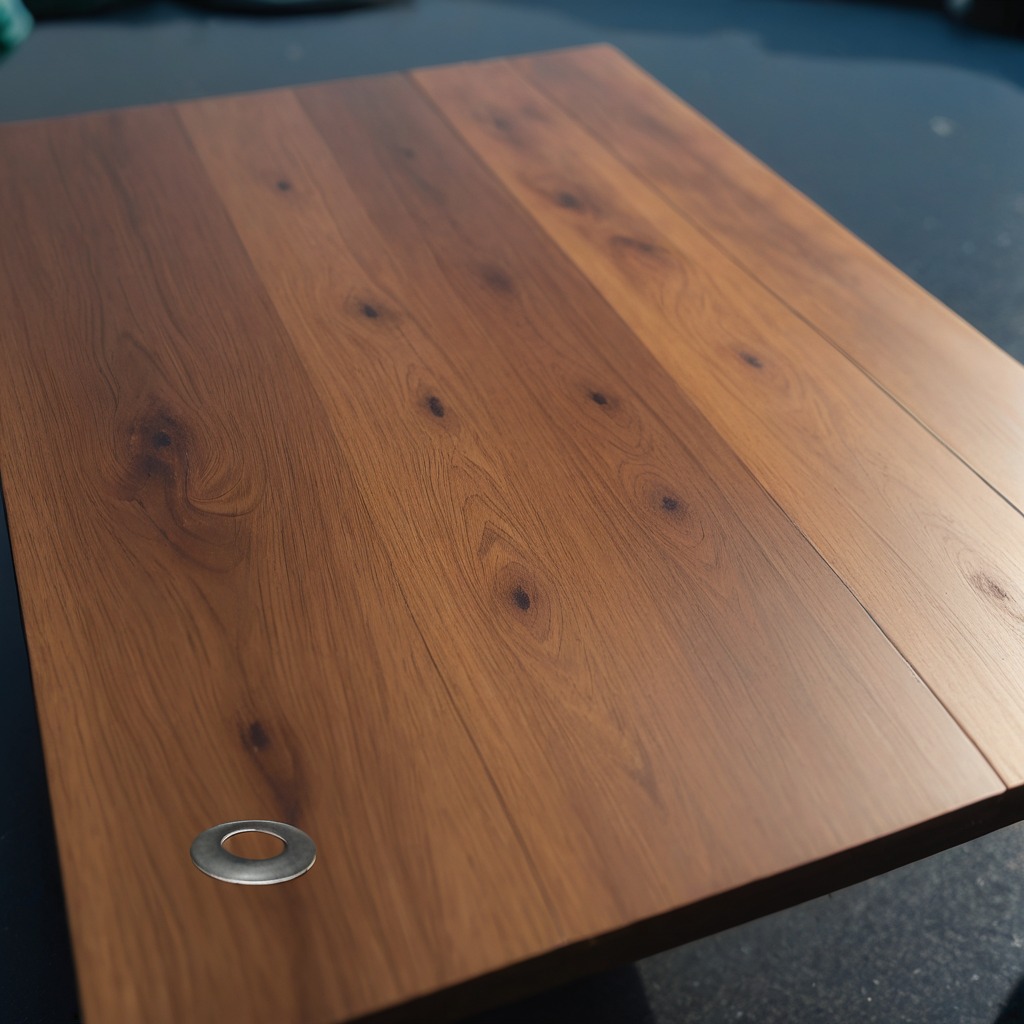
A flat metal washer is lying on the table.